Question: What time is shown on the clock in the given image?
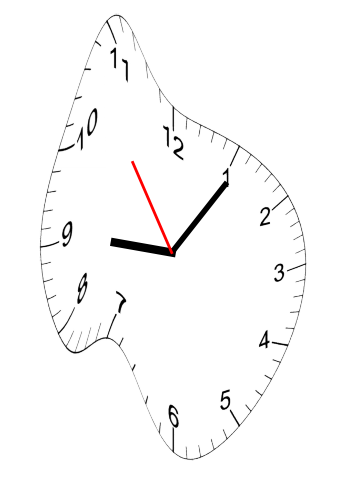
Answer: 09:05:54